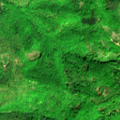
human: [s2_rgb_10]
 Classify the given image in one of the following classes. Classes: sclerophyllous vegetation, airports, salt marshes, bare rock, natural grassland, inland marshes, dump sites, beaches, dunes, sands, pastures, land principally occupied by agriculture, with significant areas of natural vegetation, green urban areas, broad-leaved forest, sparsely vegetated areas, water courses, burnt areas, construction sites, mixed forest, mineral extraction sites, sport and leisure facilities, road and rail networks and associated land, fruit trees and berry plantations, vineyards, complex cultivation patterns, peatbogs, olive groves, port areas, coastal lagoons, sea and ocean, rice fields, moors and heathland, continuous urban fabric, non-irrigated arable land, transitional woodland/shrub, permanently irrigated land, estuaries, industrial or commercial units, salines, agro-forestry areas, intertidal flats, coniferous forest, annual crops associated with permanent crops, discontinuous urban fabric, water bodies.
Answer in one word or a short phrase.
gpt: broad-leaved forest, natural grassland